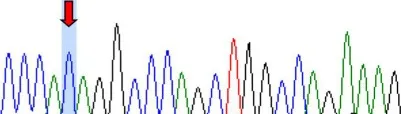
Sanger sequencing of the COL4A1 gene of the patient and his parents. His mother. Had the same heterozygous mutation (c.3431C>G).
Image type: chart (chart)